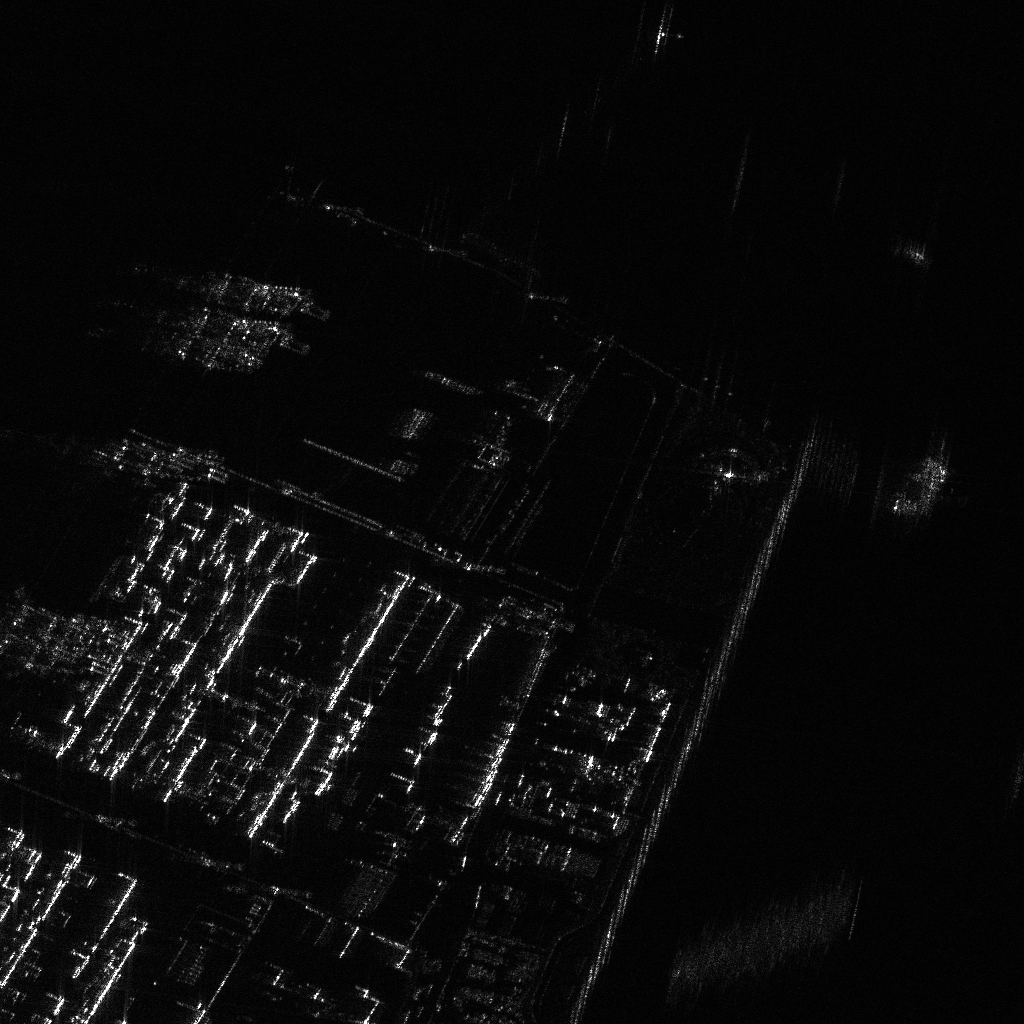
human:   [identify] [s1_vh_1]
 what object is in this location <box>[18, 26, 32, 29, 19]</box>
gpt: <ref>1 large container at the top left</ref>

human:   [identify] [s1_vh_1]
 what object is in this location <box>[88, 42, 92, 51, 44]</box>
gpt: <ref>1 large container at the right</ref>